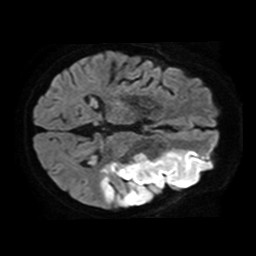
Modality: TRACE
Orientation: axial
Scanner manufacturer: philips
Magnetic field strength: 1.5 T
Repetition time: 3.505 s
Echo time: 0.09255 s